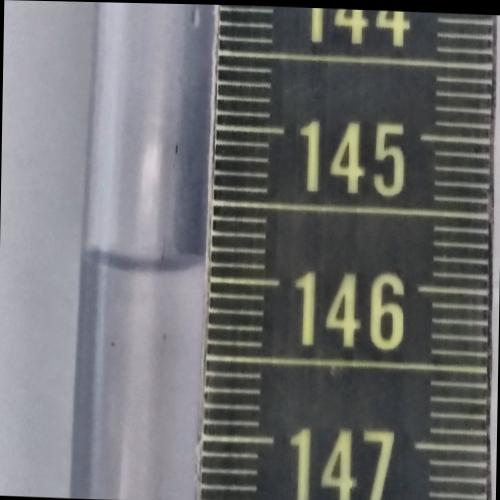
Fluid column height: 145.9 cm